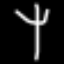
Label: fork